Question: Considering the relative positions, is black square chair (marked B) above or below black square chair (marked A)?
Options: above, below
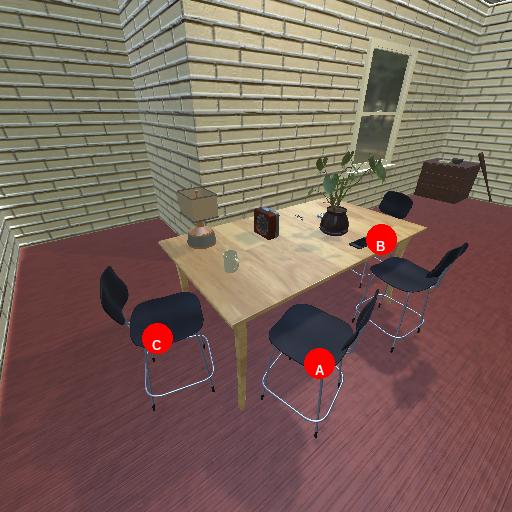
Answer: above